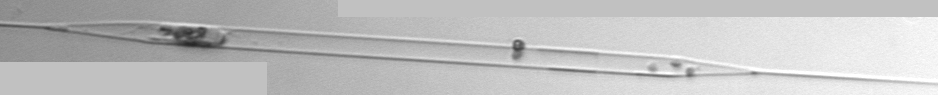
Label: Rhizosolenia